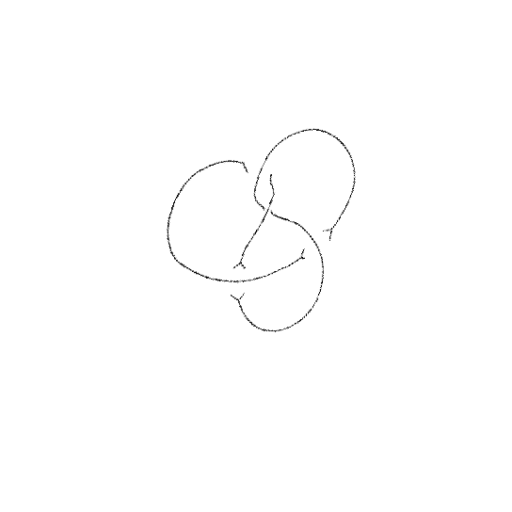
Crossing number: 4